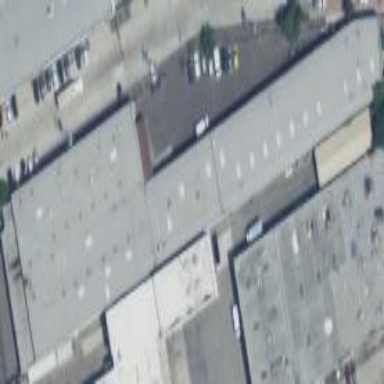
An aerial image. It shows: Warehouse.